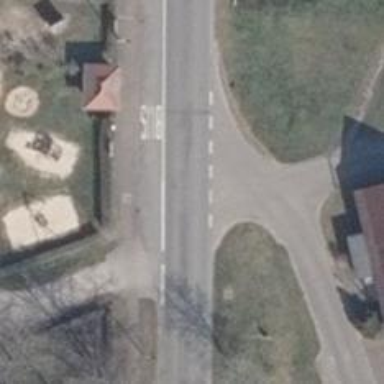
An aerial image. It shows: Residential road with no sidewalk.